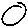
Label: circle